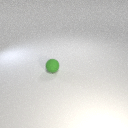
small green rubber sphere